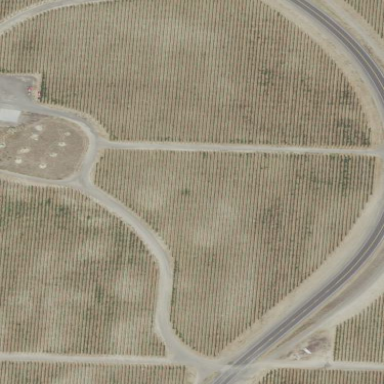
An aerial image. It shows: Vineyard growing grapes.